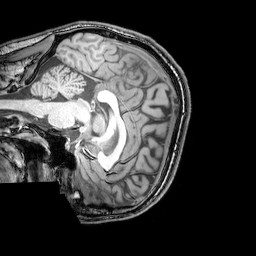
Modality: T1w
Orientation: sagittal
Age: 25
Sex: male
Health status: healthy
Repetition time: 0.081 s
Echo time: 0.037 s